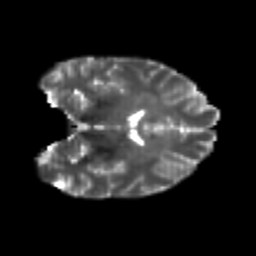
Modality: T2w
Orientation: coronal
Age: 24
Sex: female
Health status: healthy
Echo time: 0.074 s